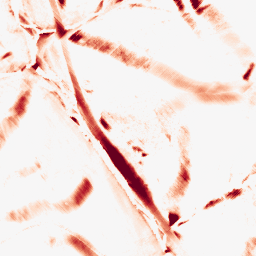
Category: morphological
Decomposition family: morphological_diamond
Decomposition parameters: operation: opening
radius: 15
Upsampling method: edge_directed
Upsampling parameters: scale: 4
Upsampling scale: 4